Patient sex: M
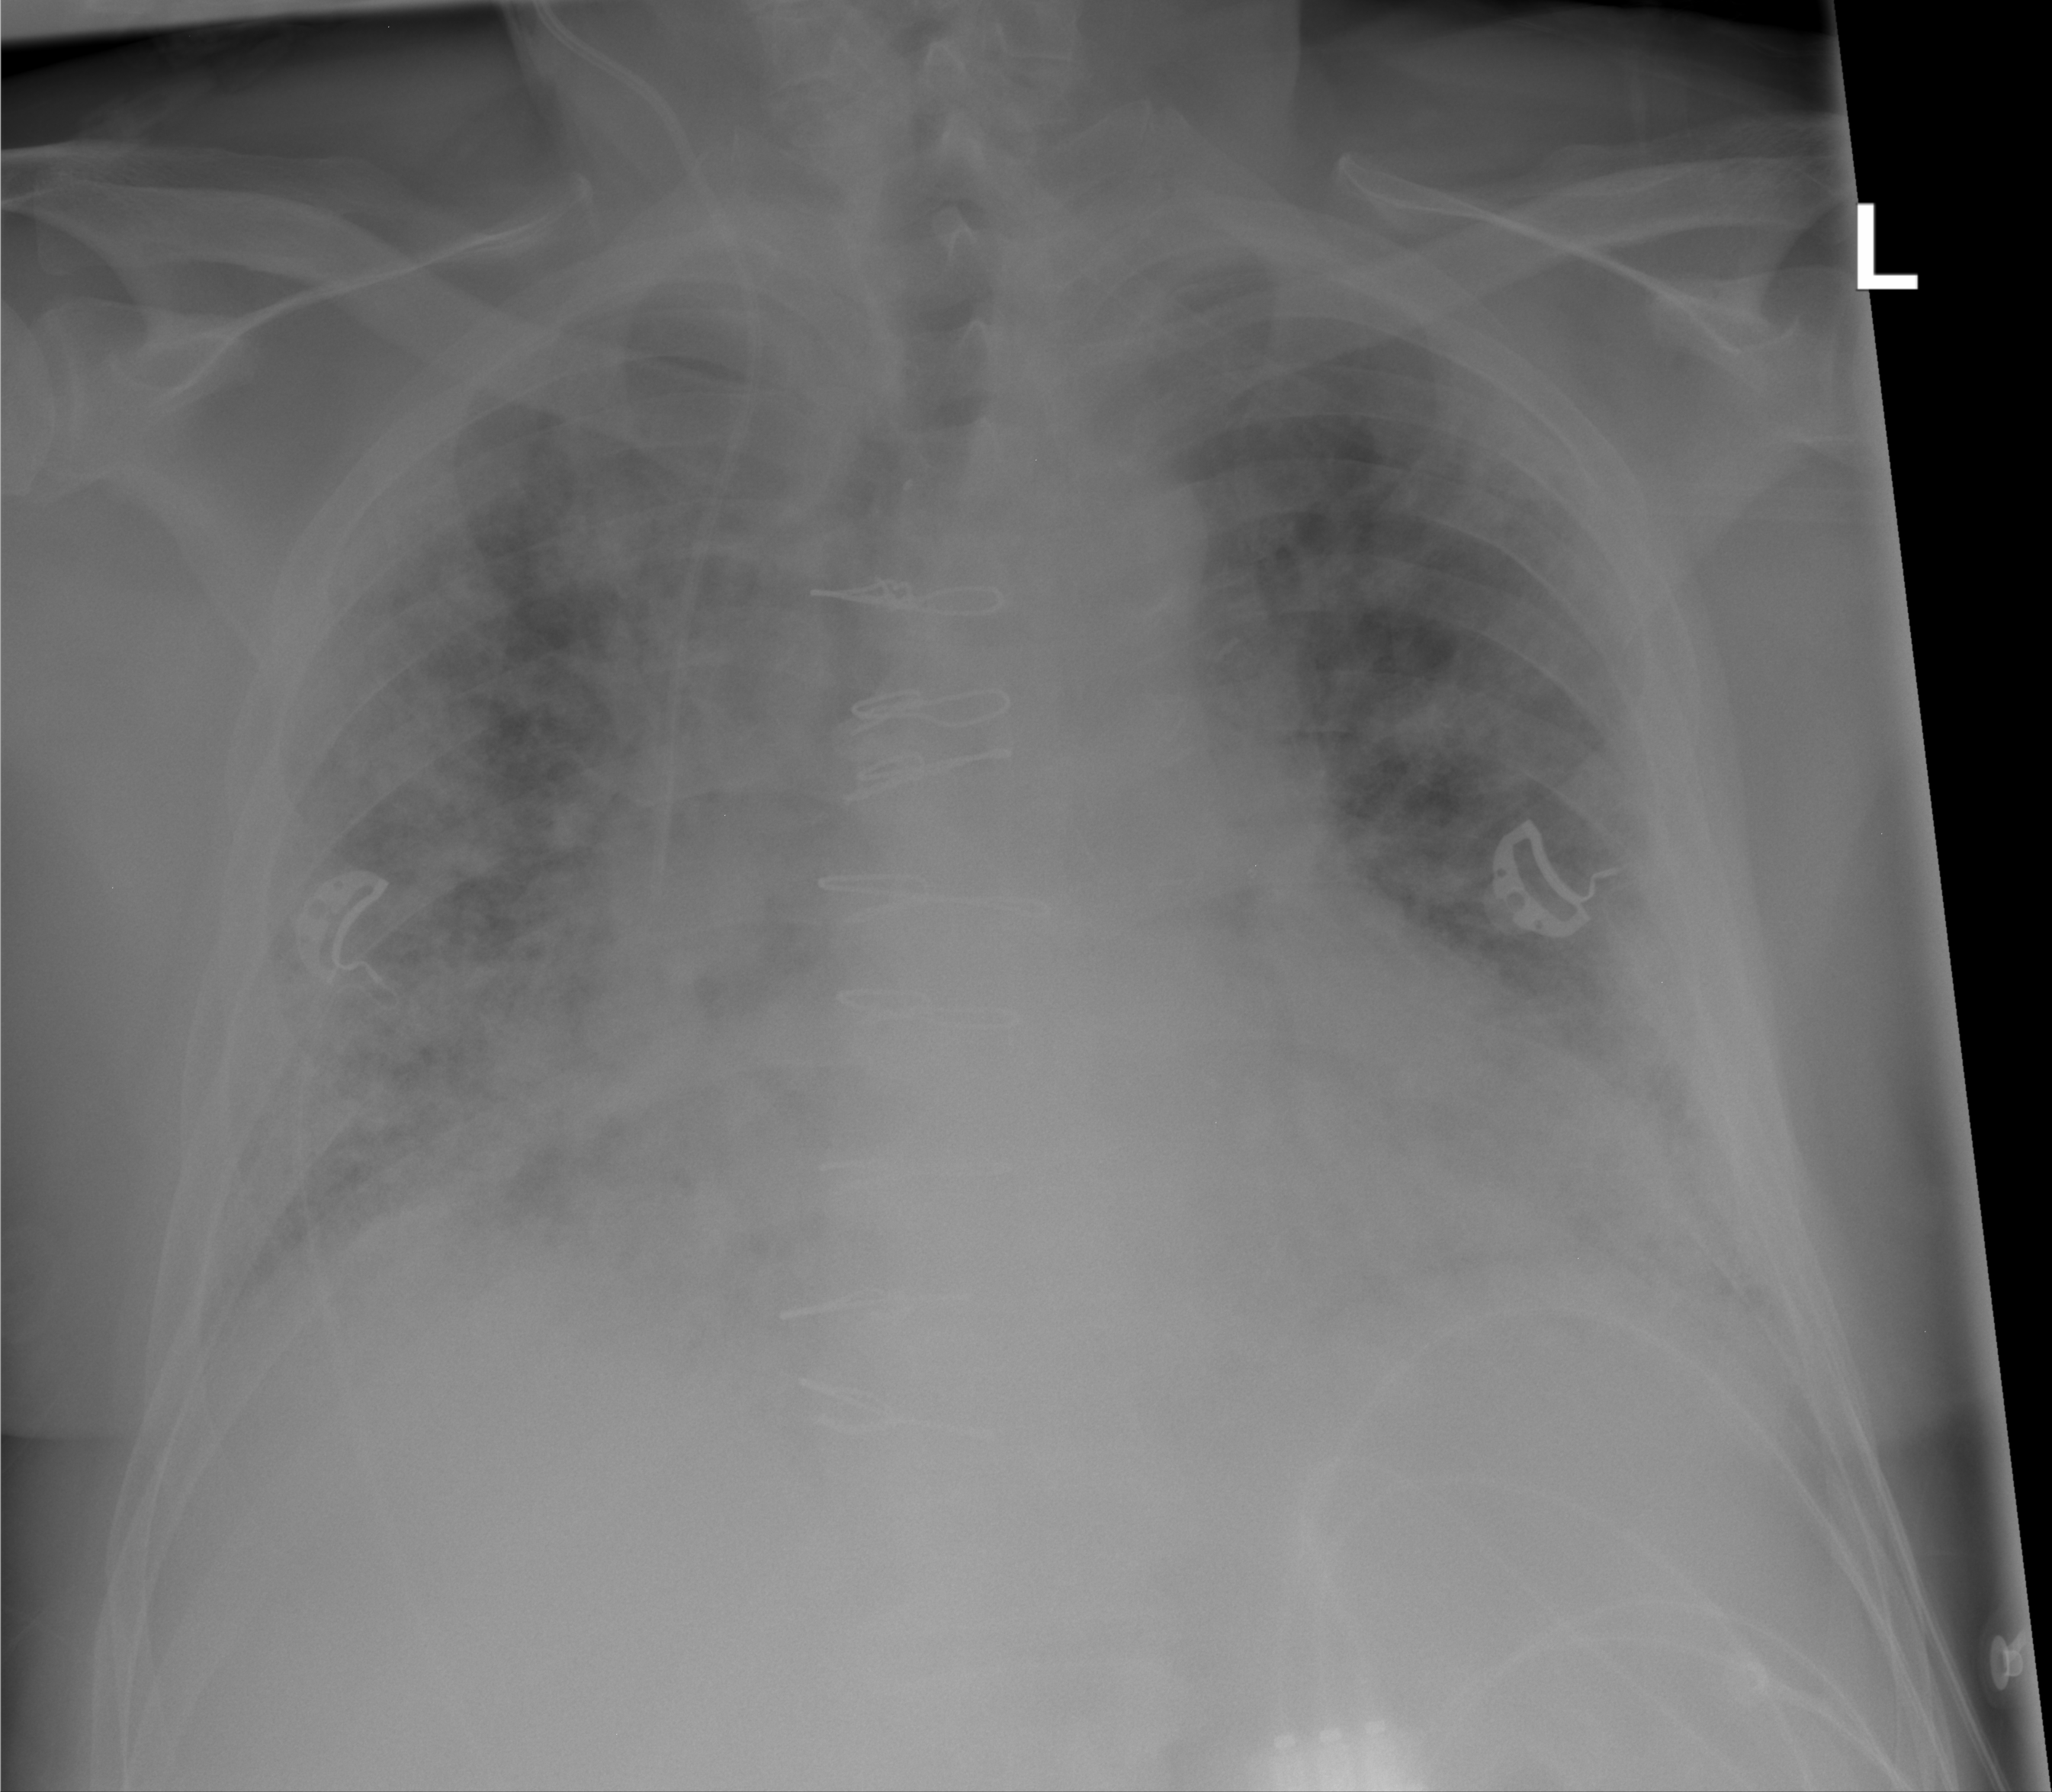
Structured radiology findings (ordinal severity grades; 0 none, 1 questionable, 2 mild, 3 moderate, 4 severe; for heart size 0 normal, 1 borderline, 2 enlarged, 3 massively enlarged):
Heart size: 2
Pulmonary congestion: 3
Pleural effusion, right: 2
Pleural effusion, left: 2
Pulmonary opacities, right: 4
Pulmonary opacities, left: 3
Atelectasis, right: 3
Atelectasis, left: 3